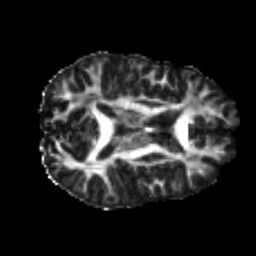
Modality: FA
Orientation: axial
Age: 26
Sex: male
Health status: healthy
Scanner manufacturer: philips
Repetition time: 7.474 s
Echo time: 0.08753 s